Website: macys
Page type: newsletter-management
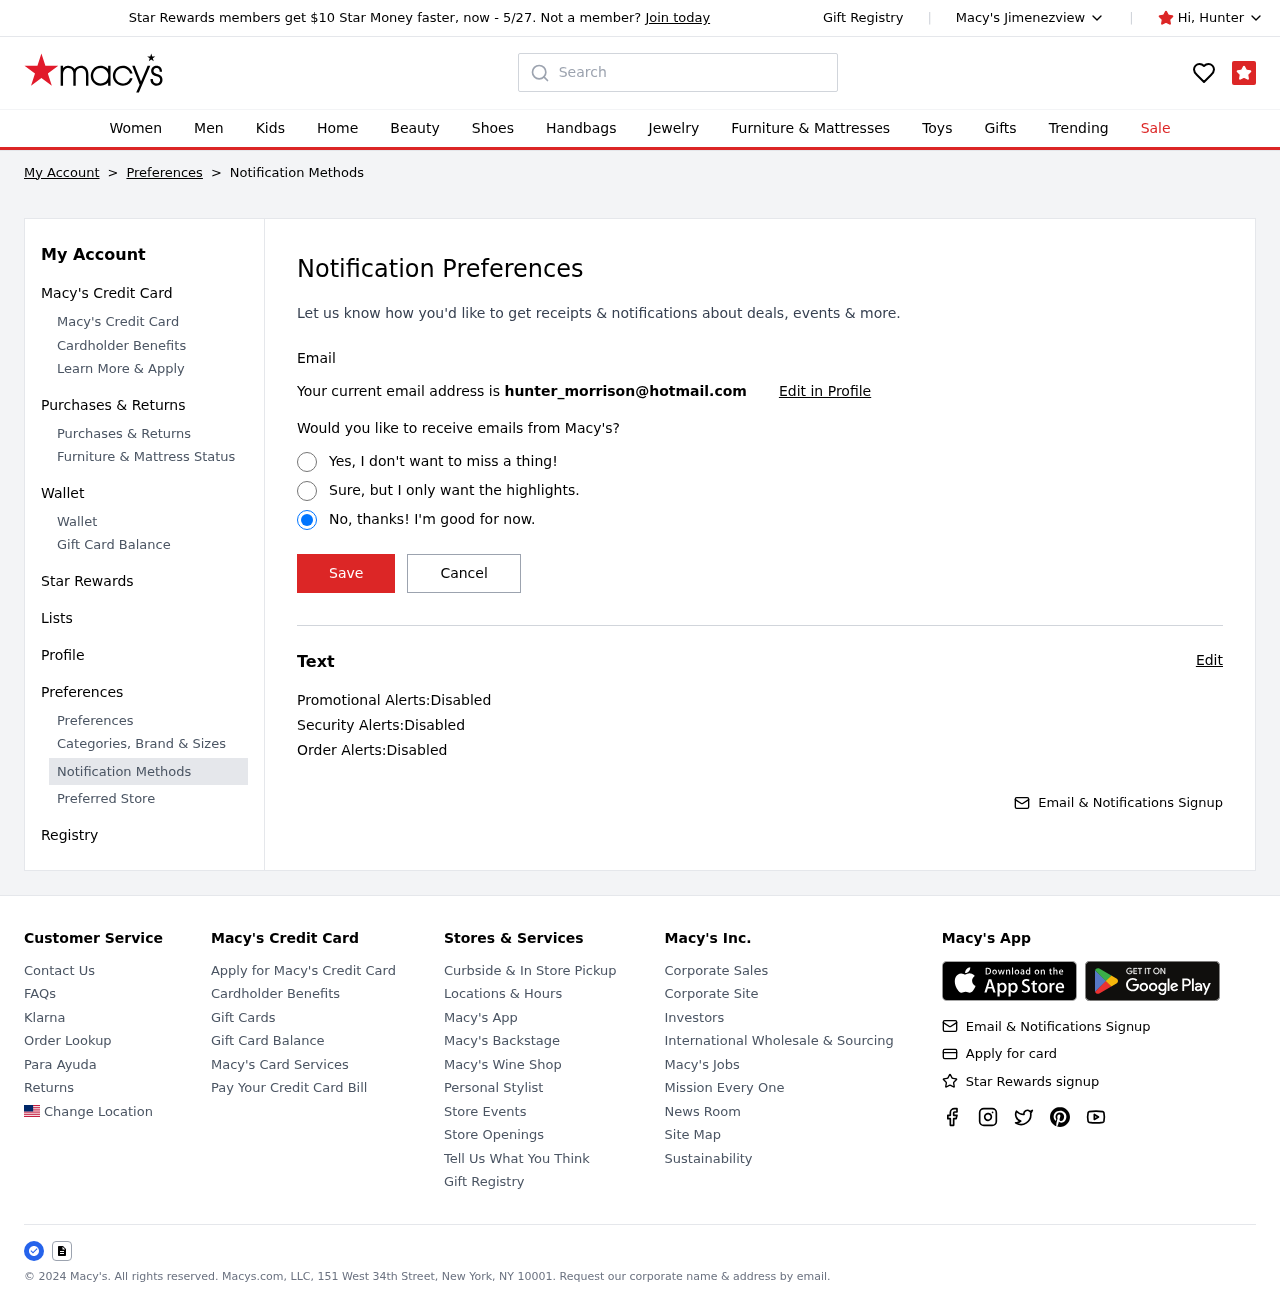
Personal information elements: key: PII_CITY
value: Jimenezview
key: PII_EMAIL
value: hunter_morrison@hotmail.com
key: PII_FIRSTNAME
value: Hunter
Search elements: key: HEADER_SEARCH
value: Search